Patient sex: M
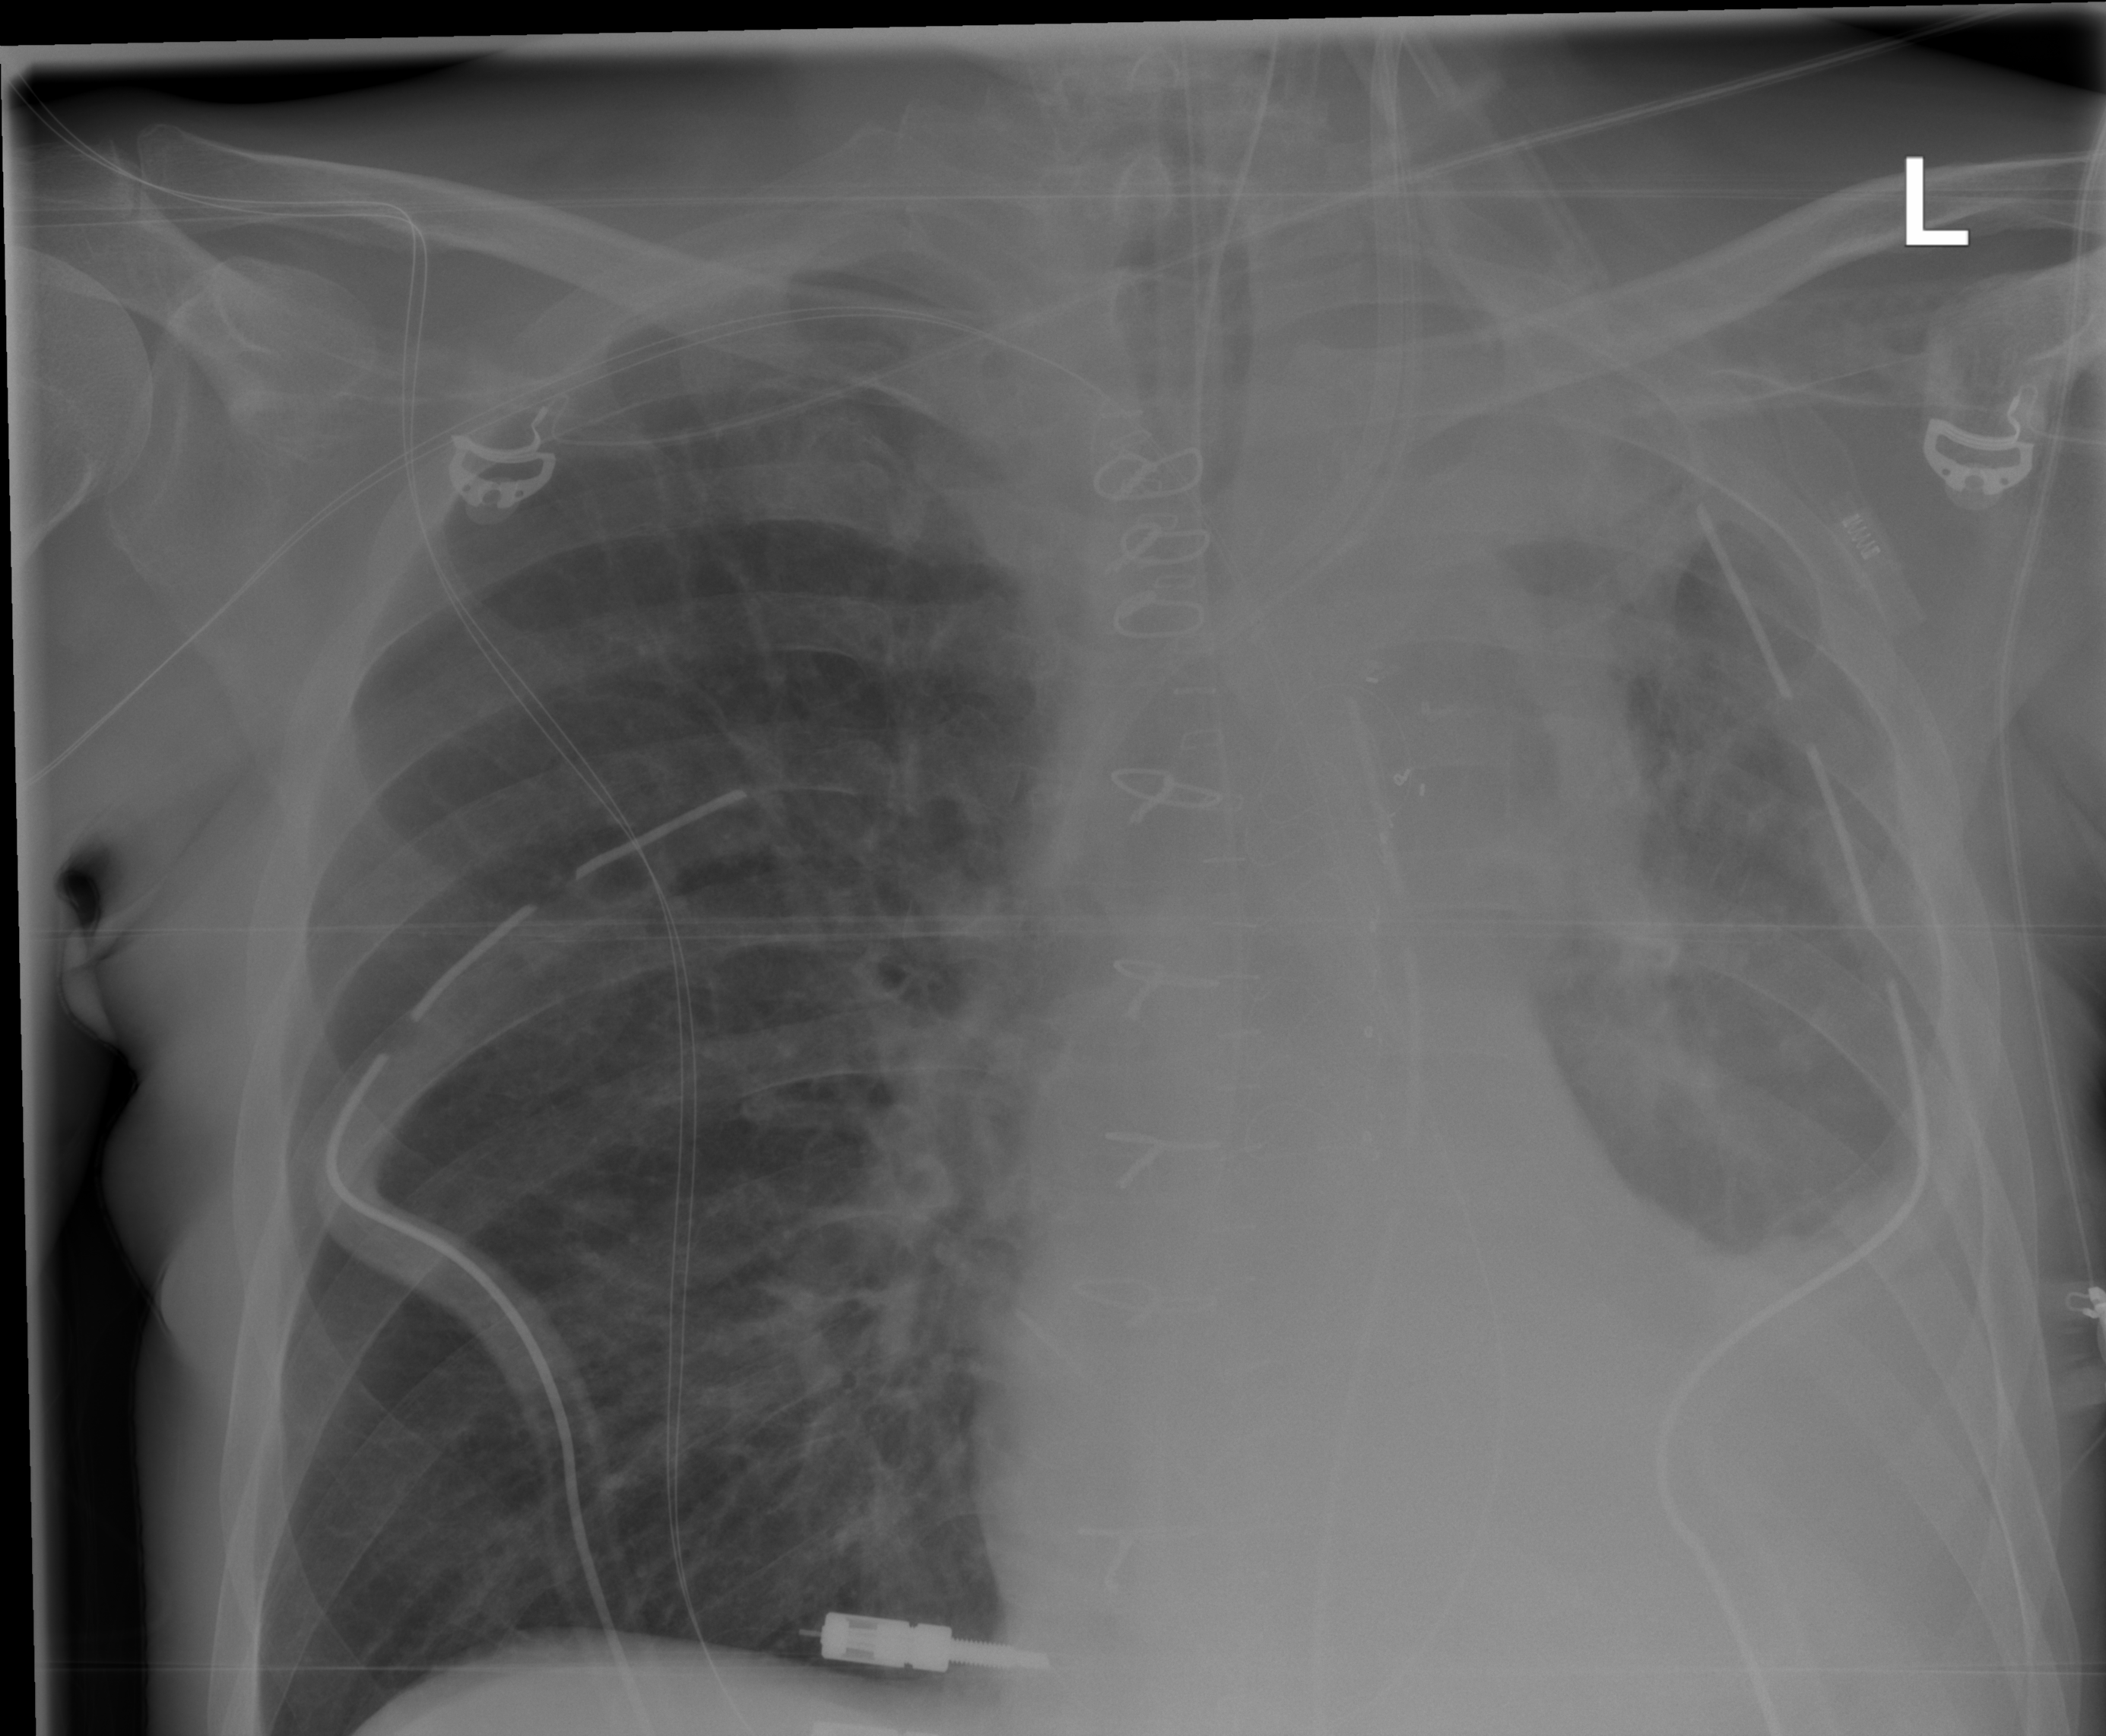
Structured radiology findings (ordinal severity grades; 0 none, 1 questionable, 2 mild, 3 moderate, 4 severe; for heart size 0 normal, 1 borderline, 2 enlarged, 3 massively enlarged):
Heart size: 0
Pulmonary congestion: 2
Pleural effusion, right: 0
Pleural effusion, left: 2
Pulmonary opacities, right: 0
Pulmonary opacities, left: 2
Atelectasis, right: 0
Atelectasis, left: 2